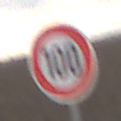
Verkehrszeichen: Geschwindigkeit100
Umgebung: Outdoor, Nature
Tageszeit: MorningAfternoon
Wetter: Overcast
Licht: Natural
Jahreszeit: NotSpecified
Kontrast: LowContrast